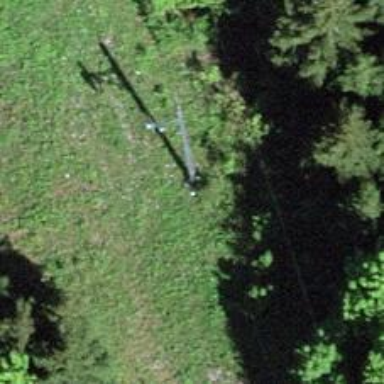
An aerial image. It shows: Pylon for aerialway.